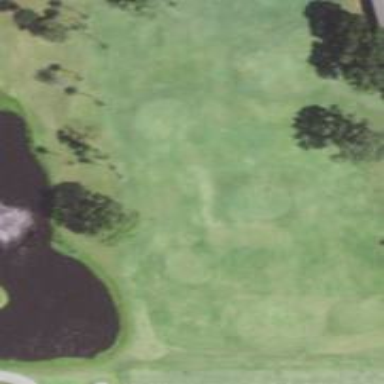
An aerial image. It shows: Grassy area designated as driving range for golf.